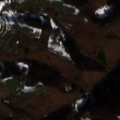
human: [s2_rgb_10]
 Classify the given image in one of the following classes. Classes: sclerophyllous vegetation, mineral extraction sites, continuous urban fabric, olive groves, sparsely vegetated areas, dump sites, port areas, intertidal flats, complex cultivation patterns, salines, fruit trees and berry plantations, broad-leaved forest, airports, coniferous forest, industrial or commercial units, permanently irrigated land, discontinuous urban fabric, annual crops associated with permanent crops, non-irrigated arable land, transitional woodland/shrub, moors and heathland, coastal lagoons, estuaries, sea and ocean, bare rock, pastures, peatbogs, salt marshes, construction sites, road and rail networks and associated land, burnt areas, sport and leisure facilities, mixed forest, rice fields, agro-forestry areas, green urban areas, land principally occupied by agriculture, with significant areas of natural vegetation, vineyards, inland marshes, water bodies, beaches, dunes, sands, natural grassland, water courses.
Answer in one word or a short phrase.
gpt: land principally occupied by agriculture, with significant areas of natural vegetation, broad-leaved forest